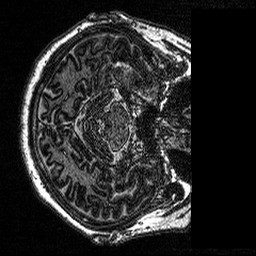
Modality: MP2RAGE
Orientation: axial
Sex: male
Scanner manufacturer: siemens
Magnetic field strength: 3 T
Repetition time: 5 s
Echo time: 0.00292 s